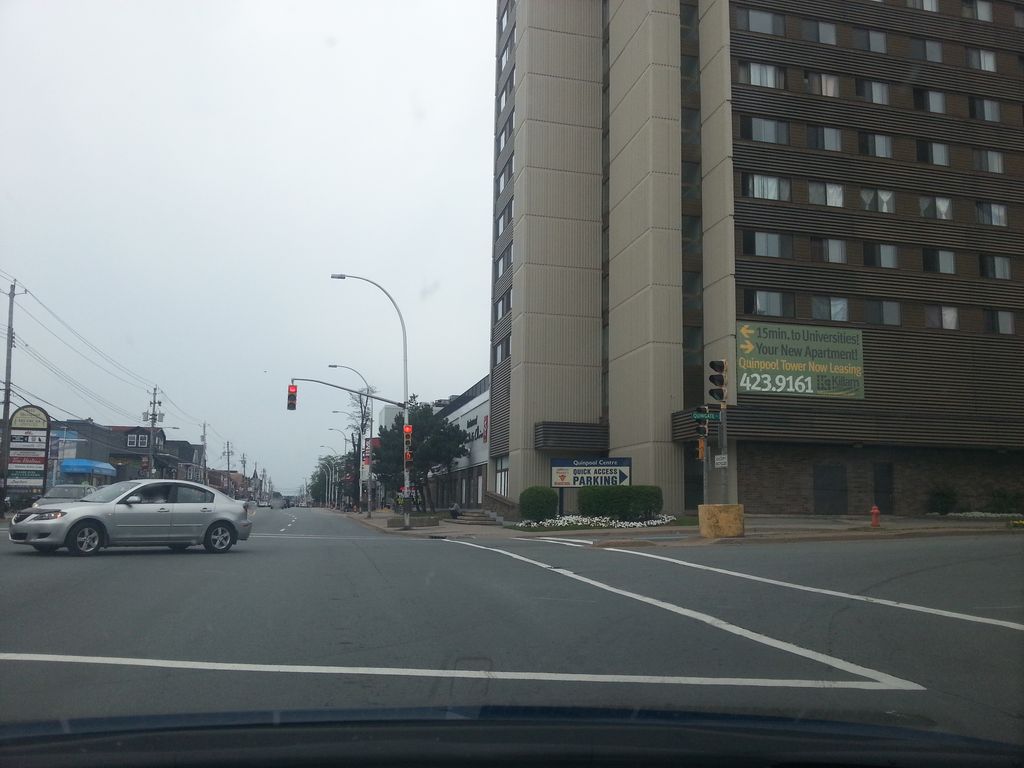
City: halifax